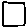
Label: square